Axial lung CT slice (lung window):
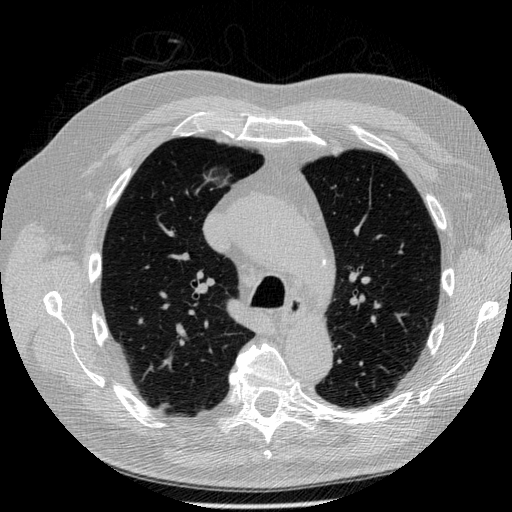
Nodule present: no